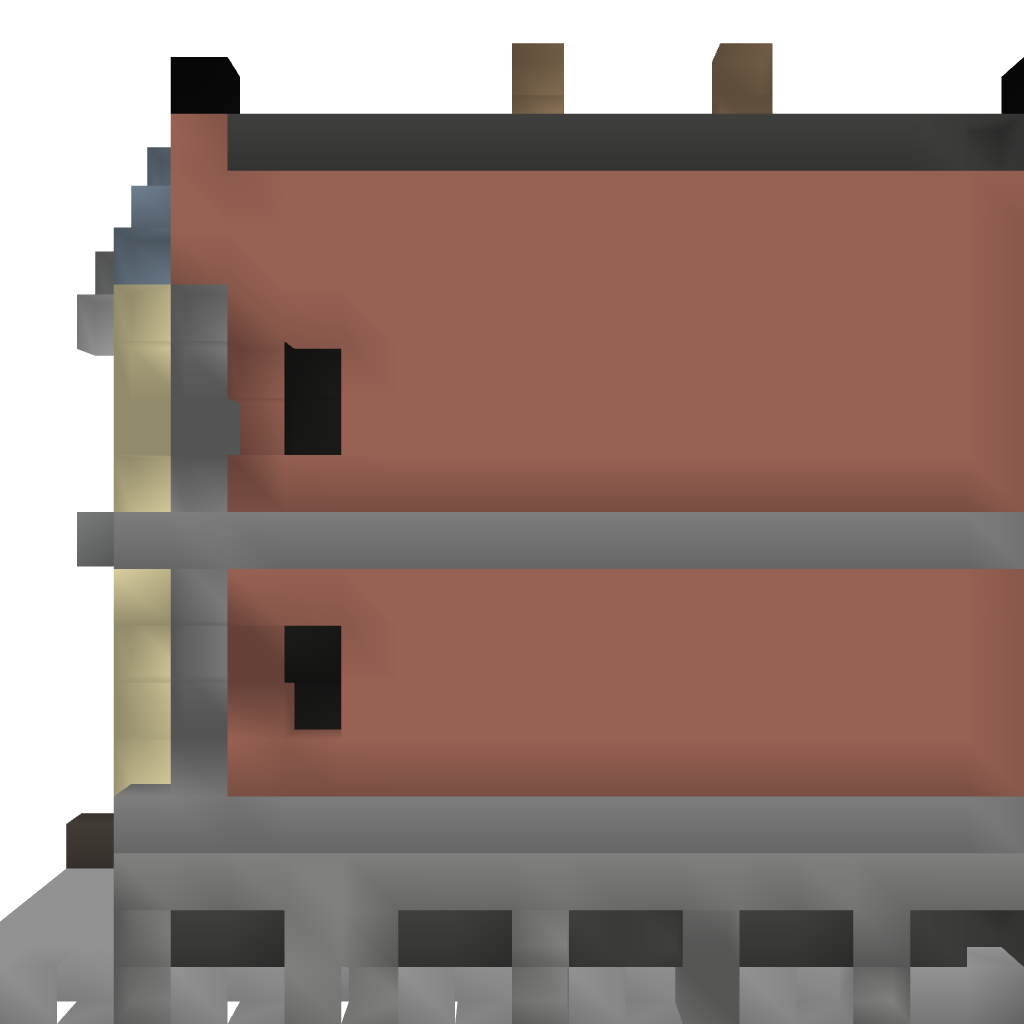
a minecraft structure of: Town House